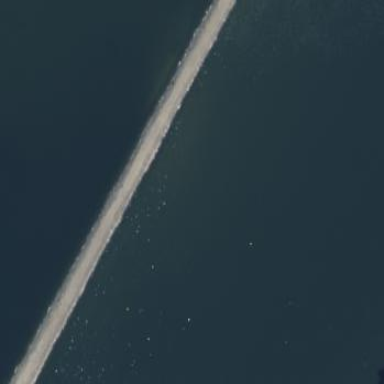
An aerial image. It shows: Breakwater structure.